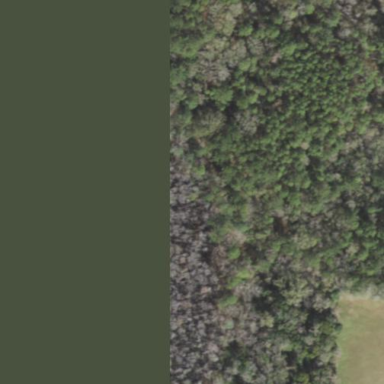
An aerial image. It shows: Mixed woodland with various types of leaves.